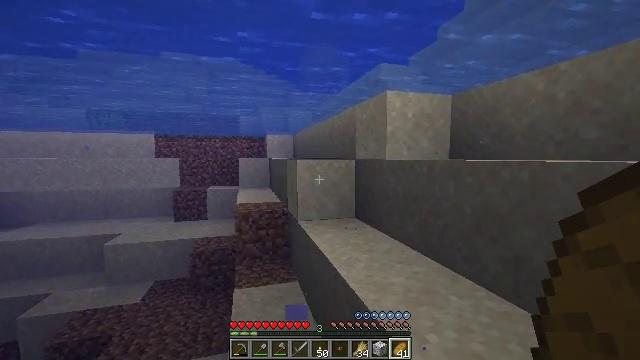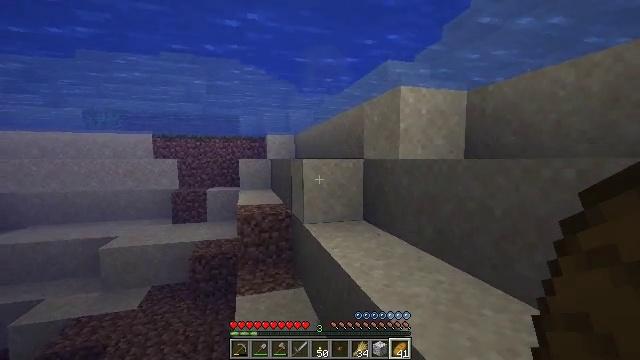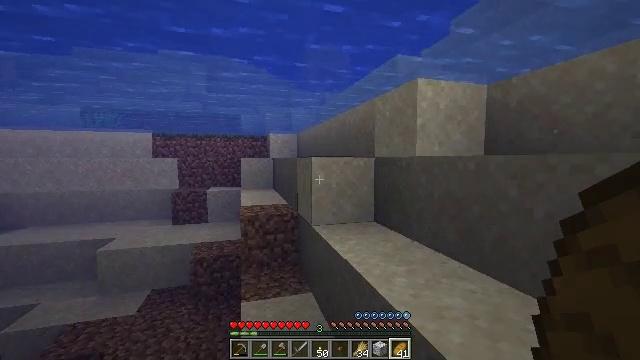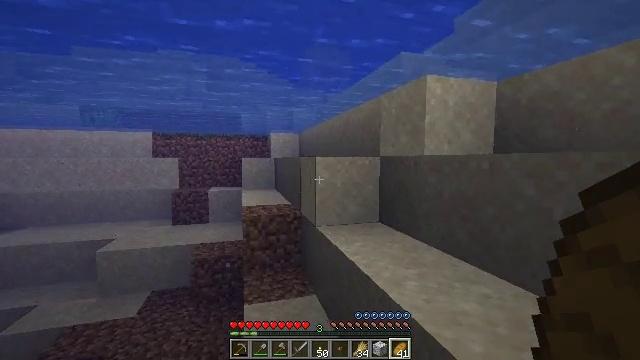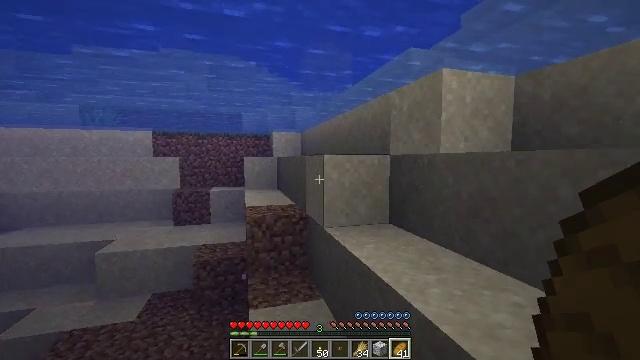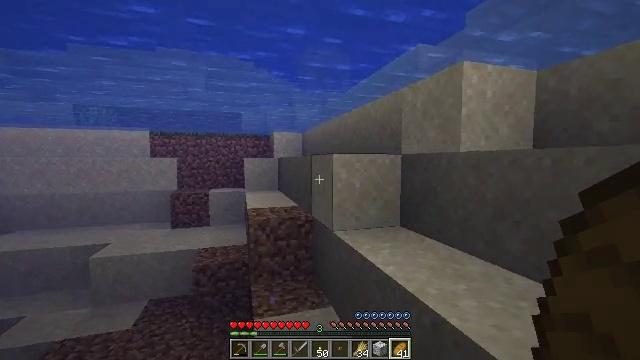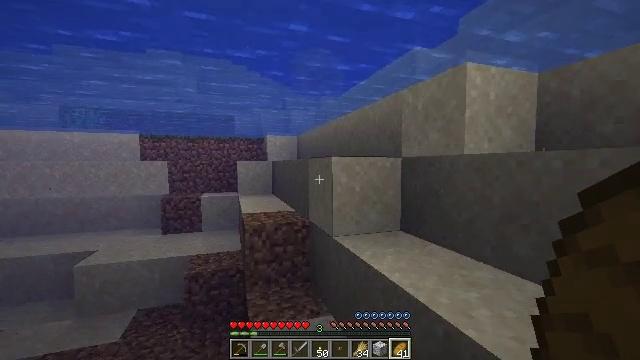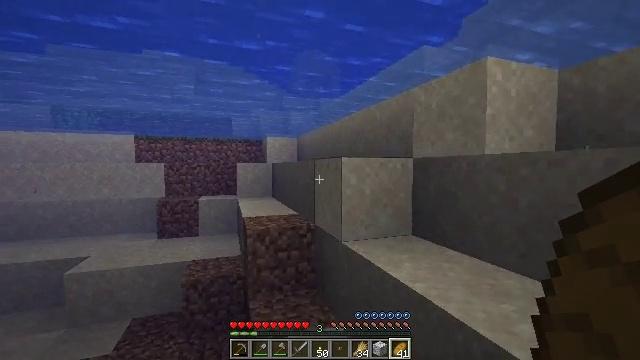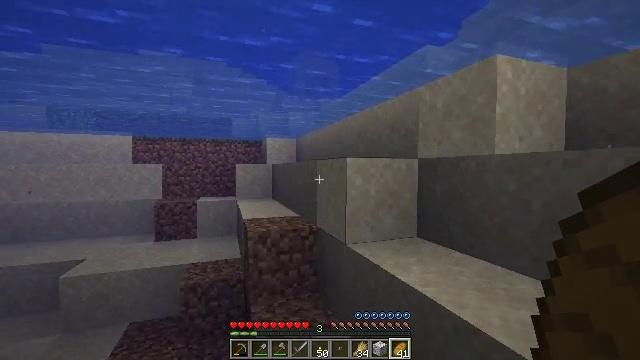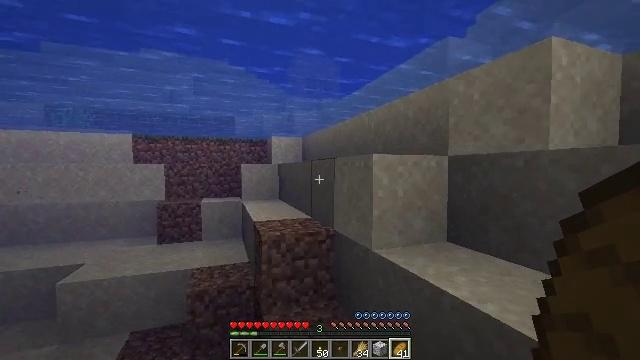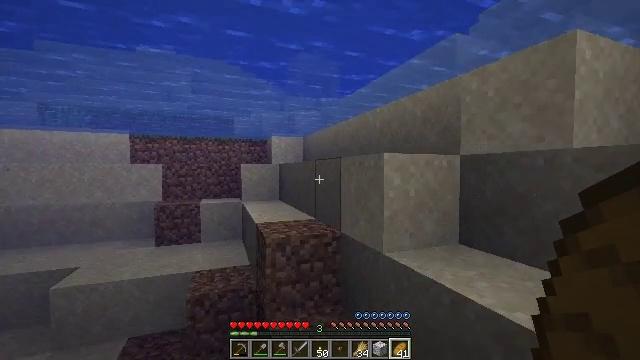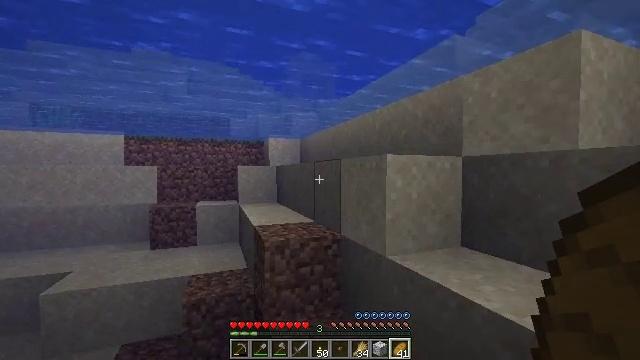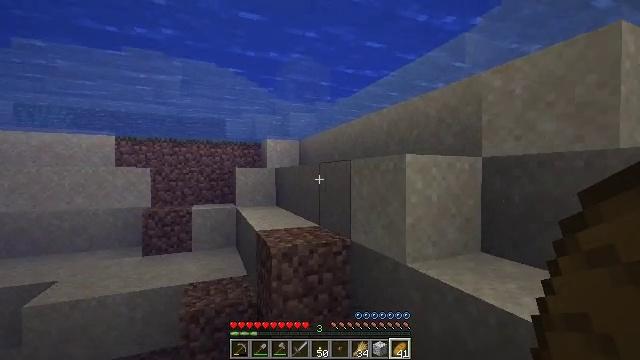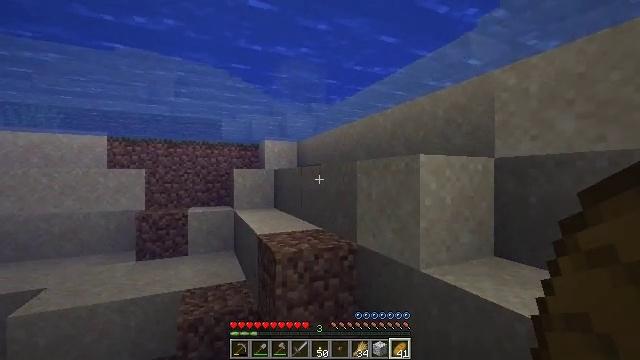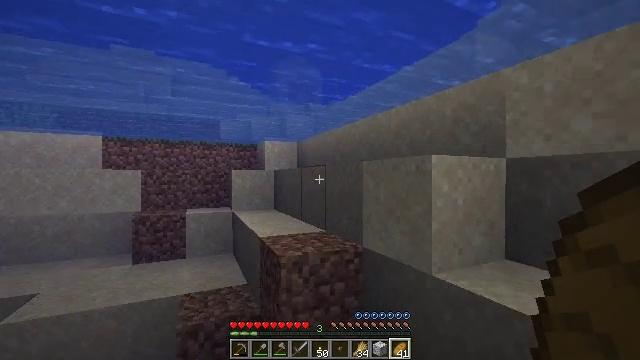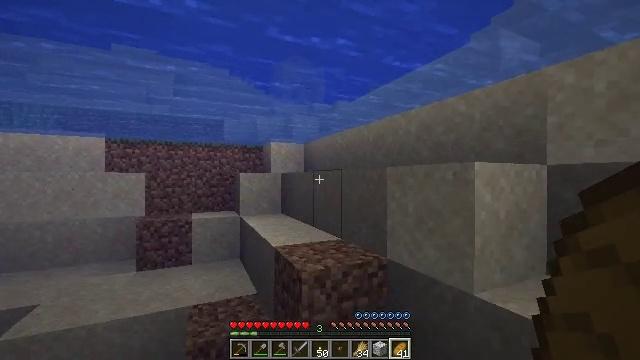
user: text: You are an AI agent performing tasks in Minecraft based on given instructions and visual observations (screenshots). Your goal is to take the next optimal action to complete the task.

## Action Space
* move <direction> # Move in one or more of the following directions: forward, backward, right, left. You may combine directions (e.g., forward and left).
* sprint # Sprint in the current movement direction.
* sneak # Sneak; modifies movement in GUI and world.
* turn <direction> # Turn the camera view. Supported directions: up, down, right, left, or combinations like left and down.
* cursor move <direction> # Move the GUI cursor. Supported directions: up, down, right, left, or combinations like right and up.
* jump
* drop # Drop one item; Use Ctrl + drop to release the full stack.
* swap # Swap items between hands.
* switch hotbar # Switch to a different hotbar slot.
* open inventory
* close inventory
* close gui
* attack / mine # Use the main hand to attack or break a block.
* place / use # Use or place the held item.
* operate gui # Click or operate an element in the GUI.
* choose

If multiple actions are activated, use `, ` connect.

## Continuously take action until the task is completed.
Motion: motion action
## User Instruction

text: Collect orange terracotta for building.
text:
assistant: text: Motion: move forward and move left, sprint
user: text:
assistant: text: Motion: move forward and move left, sprint
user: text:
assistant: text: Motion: move forward and move left, sprint
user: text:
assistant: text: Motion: move forward and move left, sprint
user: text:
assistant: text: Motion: move forward and move left, sprint
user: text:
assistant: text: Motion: move forward and move left, sprint, turn right
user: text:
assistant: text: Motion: move forward and move left, sprint
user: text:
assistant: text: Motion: move forward and move left, sprint
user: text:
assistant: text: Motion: move forward and move left, sprint
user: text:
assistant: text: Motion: move forward and move left, sprint
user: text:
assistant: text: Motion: move forward and move left, sprint
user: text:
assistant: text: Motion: move forward and move left, sprint, turn right
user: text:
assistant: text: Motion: move forward and move left, sprint, turn right
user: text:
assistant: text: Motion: move forward and move left, sprint, jump
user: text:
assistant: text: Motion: move forward and move left, sprint, jump
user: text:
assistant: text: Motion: move forward and move left, sprint, jump
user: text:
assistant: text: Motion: move forward and move left, sprint, jump
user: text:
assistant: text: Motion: move forward and move left, sprint, jump
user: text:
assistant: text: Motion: move forward and move left, sprint, turn right, jump
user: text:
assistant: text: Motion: move forward and move left, sprint, turn right, jump
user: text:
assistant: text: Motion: move forward and move left, sprint, turn right
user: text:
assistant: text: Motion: move forward and move left, sprint, turn right
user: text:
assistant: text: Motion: move forward and move left, sprint, turn right
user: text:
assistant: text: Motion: move forward and move left, sprint
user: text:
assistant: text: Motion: move forward and move left, sprint
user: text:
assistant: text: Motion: move forward and move left, sprint
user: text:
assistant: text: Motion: move forward and move left, sprint
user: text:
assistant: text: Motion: move forward and move left, sprint
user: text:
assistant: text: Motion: move forward, sprint
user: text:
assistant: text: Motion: move forward, sprint